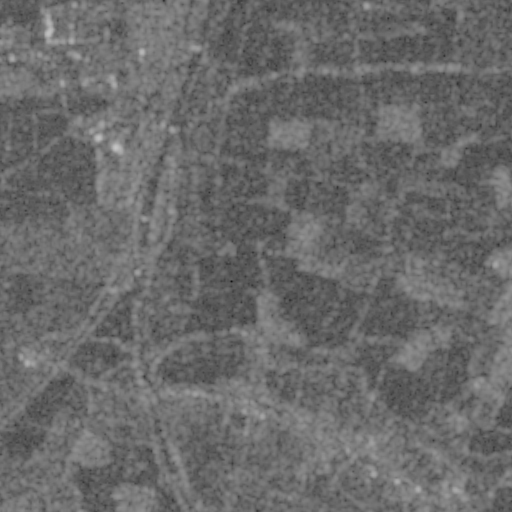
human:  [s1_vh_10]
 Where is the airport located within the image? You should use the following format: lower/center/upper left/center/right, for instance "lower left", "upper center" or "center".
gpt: The airport is located in the upper left of the image.
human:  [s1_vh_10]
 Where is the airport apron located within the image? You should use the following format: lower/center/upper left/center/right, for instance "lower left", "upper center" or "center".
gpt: The airport apron is located in the upper left of the image.
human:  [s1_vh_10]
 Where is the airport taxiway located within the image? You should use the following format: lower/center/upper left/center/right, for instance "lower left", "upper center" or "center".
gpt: The airport taxiway is located in the upper left of the image.
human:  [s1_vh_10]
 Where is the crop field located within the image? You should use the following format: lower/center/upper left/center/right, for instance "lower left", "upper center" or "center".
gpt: The crop field is located in the upper left of the image.
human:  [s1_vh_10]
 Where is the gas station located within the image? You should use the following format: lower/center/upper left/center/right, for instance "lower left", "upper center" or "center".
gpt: The gas station is located in the upper left of the image.
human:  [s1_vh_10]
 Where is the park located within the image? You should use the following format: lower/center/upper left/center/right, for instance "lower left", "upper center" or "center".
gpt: The park is located in the lower center of the image.
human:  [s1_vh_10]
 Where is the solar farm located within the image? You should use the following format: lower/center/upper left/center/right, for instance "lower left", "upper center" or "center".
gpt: The solar farm is located in the upper right of the image.
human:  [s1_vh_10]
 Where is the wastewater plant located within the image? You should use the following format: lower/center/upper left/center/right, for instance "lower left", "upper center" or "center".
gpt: The wastewater plant is located in the lower right of the image.
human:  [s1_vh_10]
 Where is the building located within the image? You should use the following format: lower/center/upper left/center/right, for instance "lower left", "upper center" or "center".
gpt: There is no building in the image.

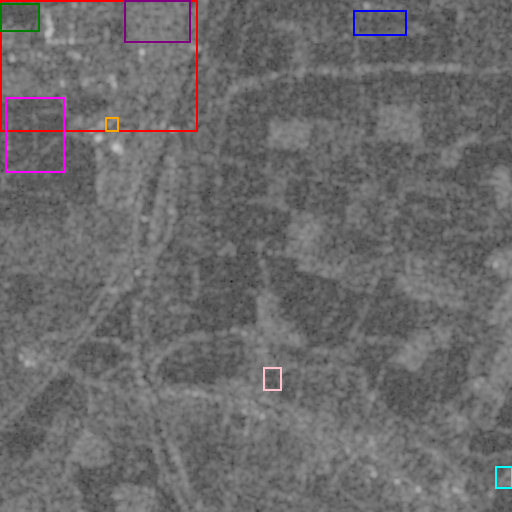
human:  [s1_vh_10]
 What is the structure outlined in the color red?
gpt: The structure outlined in red is an airport.
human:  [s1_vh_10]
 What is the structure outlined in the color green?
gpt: The structure outlined in green is an airport apron.
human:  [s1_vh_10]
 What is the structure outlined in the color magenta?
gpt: The structure outlined in magenta is a crop field.
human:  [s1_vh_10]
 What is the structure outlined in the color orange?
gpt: The structure outlined in orange is a gas station.
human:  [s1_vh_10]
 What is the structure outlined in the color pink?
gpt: The structure outlined in pink is a park.
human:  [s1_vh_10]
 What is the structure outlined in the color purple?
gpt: The structure outlined in purple is a parking lot.
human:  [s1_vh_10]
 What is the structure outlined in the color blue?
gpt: The structure outlined in blue is a solar farm.
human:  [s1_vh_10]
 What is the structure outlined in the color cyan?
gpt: The structure outlined in cyan is a wastewater plant.
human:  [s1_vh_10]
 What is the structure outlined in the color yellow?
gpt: There is no yellow outline.